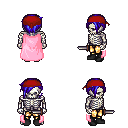
a pixel art fantasy rpg character, male body template, skeleton, pink cape, gold greaves, blue pixie cut hairstyle, red bandana, black shoes, dagger, four views (front, back, left, right), 2x2 character sprite sheet, small pixel art, hard edges, no anti-aliasing